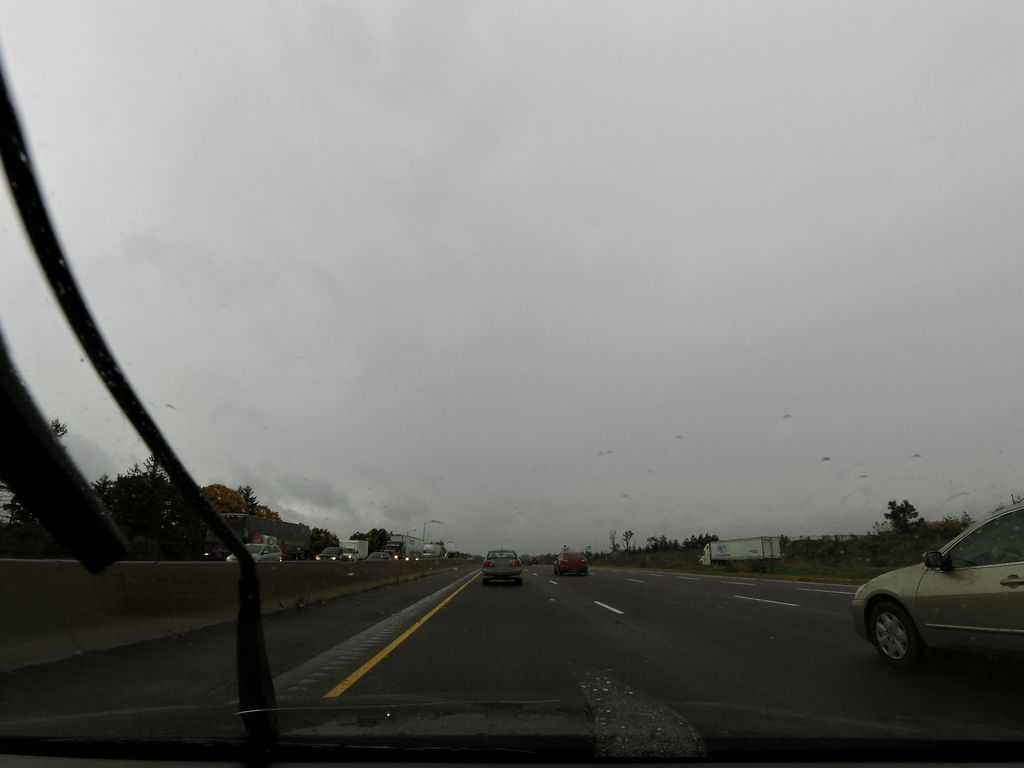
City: kitchener-waterloo